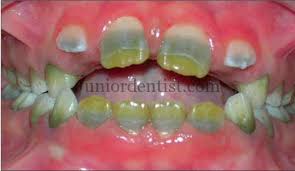
Condition: Tooth Discoloration